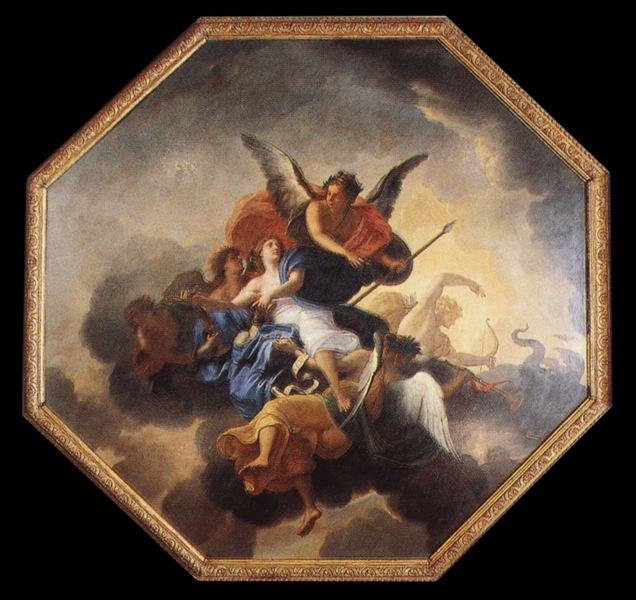
Titel: Vaux - le - Vicomte, Chambre des Muses
Künstler: Charles Le Brun
Standort: Melun (EU - F)
Schlagwörter: blau, dunkel, flügel, gemälde, himmel, mann, nackt, wolken, gelb, frau, grau, licht, schwarz, rot, tuch, wolke, blond, rahmen, bild, gold, paar, fliegen, engel, bogen, stab, luft, eckig, krieger, speer, deckengemälde, amor, schütze, pfeil, ungeheuer, oktogon, achteck, achteckig, rpt, vieleck, geiwtter, verwackeltes foto